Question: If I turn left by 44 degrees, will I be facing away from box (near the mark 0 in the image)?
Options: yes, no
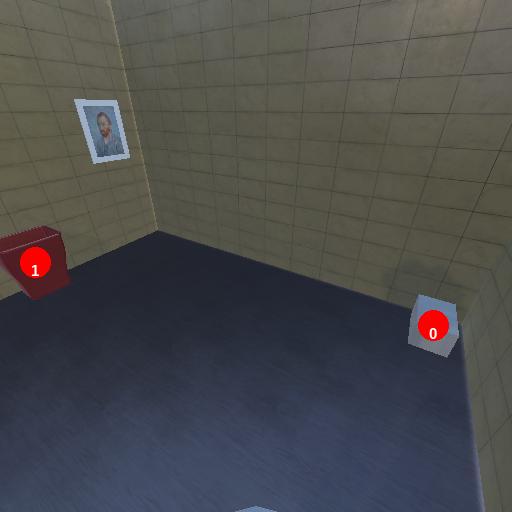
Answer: yes